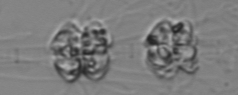
Label: Leptocylindrus_mediterraneus